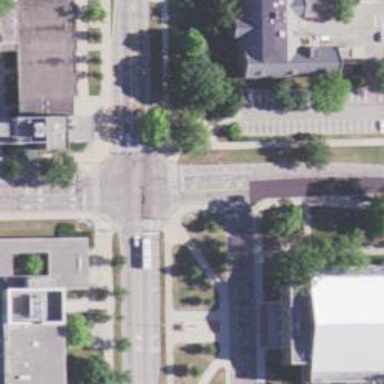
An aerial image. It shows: Marked road crossing.